Brain MRI, t2w sequence, axial 2D slice.
Patient: age 30, sex M, weight 78 kg, height 1.78 m
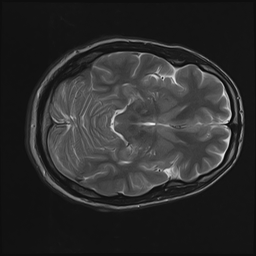